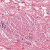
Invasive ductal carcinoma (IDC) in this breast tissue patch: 0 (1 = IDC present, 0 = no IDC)